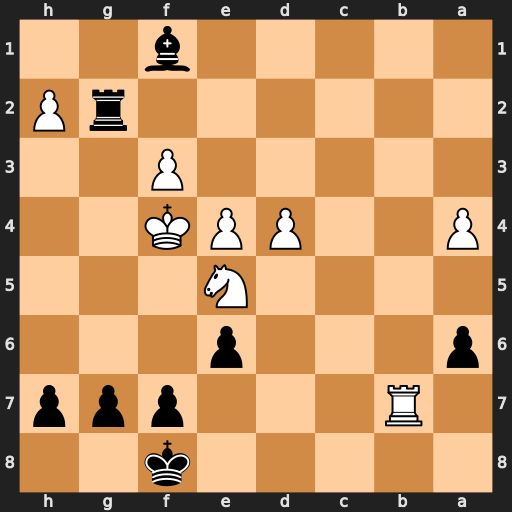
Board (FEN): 5k2/1R3ppp/p3p3/4N3/P2PPK2/5P2/6rP/5b2
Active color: b
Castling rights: -
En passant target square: -
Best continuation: g5+ Ke3 Re2+ Kd3 Rb2+ Kc3 Rxb7